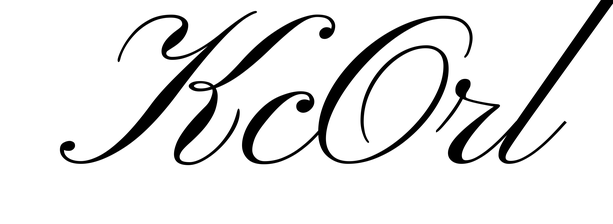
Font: PinyonScript-Regular